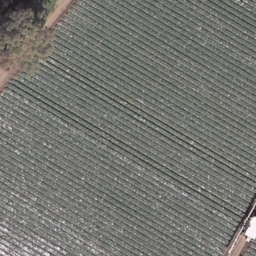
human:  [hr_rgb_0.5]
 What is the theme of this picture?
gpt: farmland